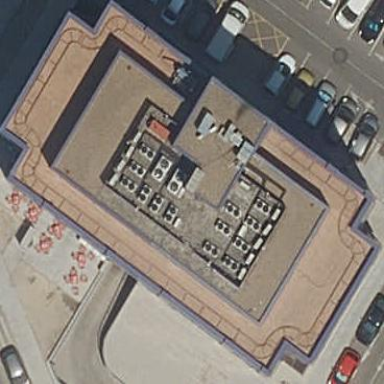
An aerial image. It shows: Part of building.